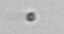
Label: nanoplankton_mix